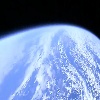
Label: cloud